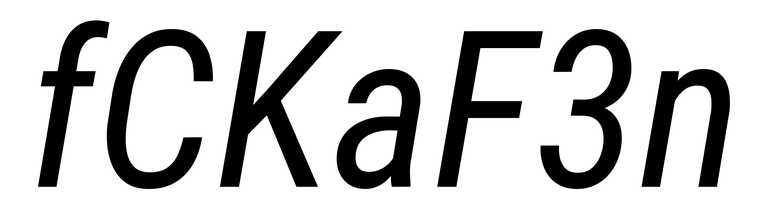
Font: Roboto-Italic_Condensed_Italic